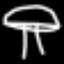
Label: mushroom